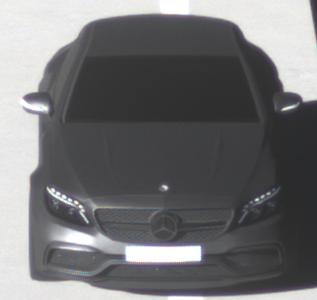
Make: Mercedes-Benz
Model: C 43 AMG
Detailed model: C-Class (205) AMG Limousine
Model produced from: 2016/10
Model produced until: 2018/04
Doors: 4
Color: gray
Road condition: dry road
Daytime: morning or afternoon
Contrast: high contrast